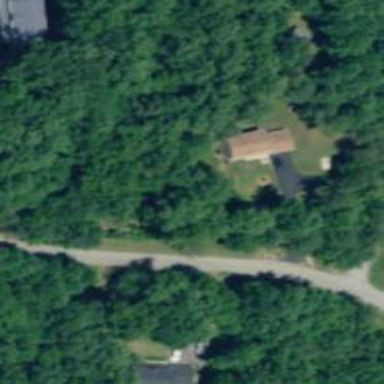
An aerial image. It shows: Driveway.